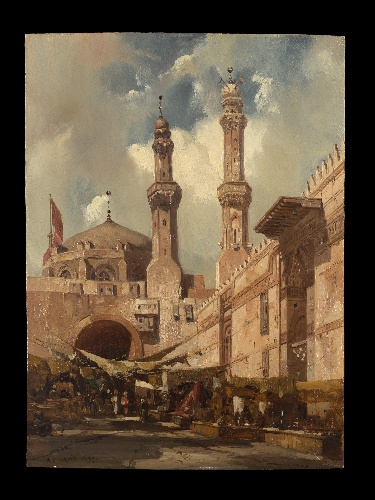
Title: A Cairo Bazaar
Artist: Adrien Dauzats
Artist bio: French, Bordeaux 1804–1868 Paris
Date: 1839
Object type: Painting
Classification: Paintings
Medium: Oil on wood
Dimensions: 9 3/4 x 7 in. (24.8 x 17.8 cm)
Department: European Paintings
Credit line: Gift of Kenneth Jay Lane, 2013
Accession year: 2018
Repository: Metropolitan Museum of Art, New York, NY
Tags: Orientalist|Towns|Markets